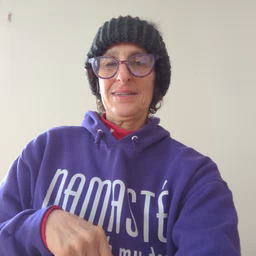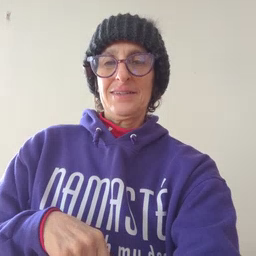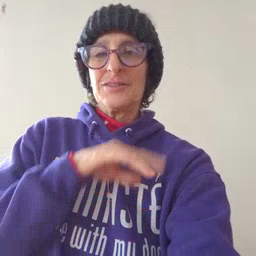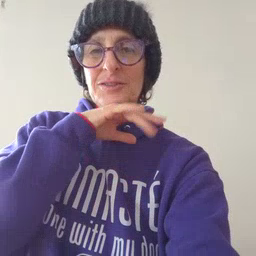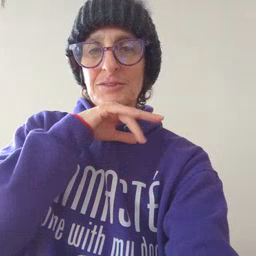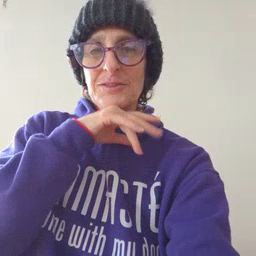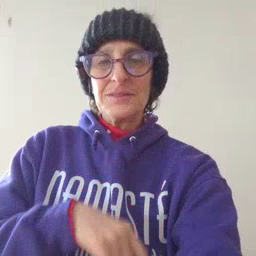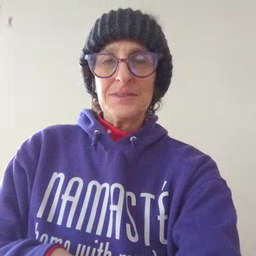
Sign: dirty